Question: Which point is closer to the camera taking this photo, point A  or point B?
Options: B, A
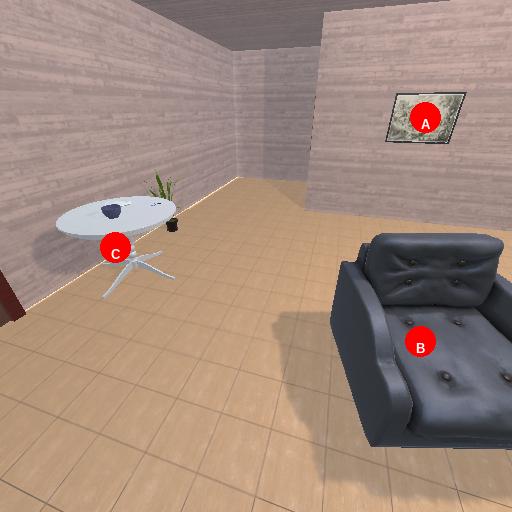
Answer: B